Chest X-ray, AP view. Patient: 52 years old, sex M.
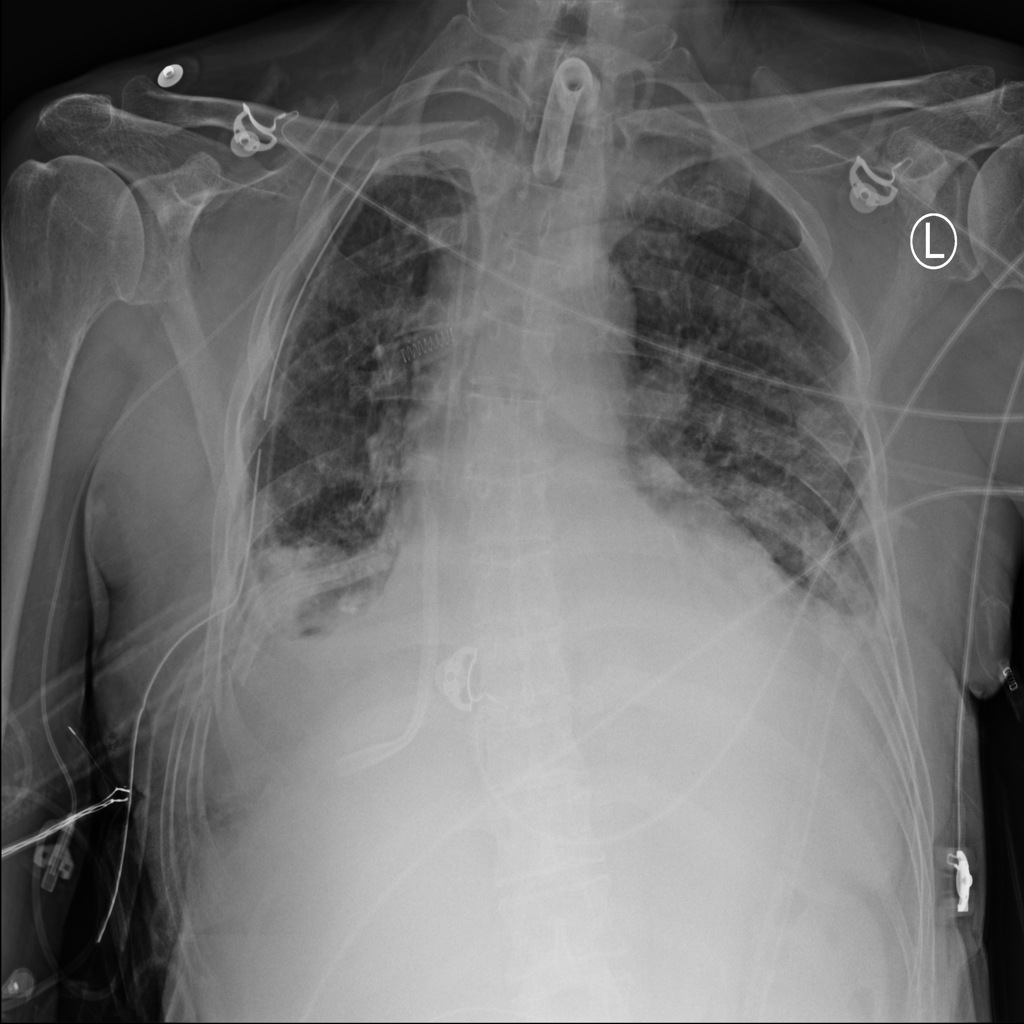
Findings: No Finding